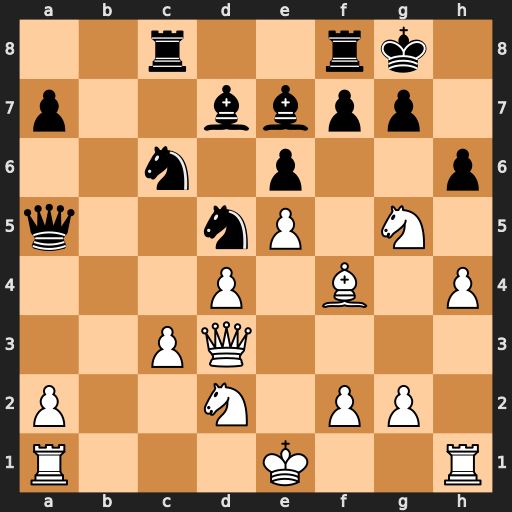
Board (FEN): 2r2rk1/p2bbpp1/2n1p2p/q2nP1N1/3P1B1P/2PQ4/P2N1PP1/R3K2R
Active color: w
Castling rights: KQ
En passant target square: -
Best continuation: Qh7#